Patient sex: M
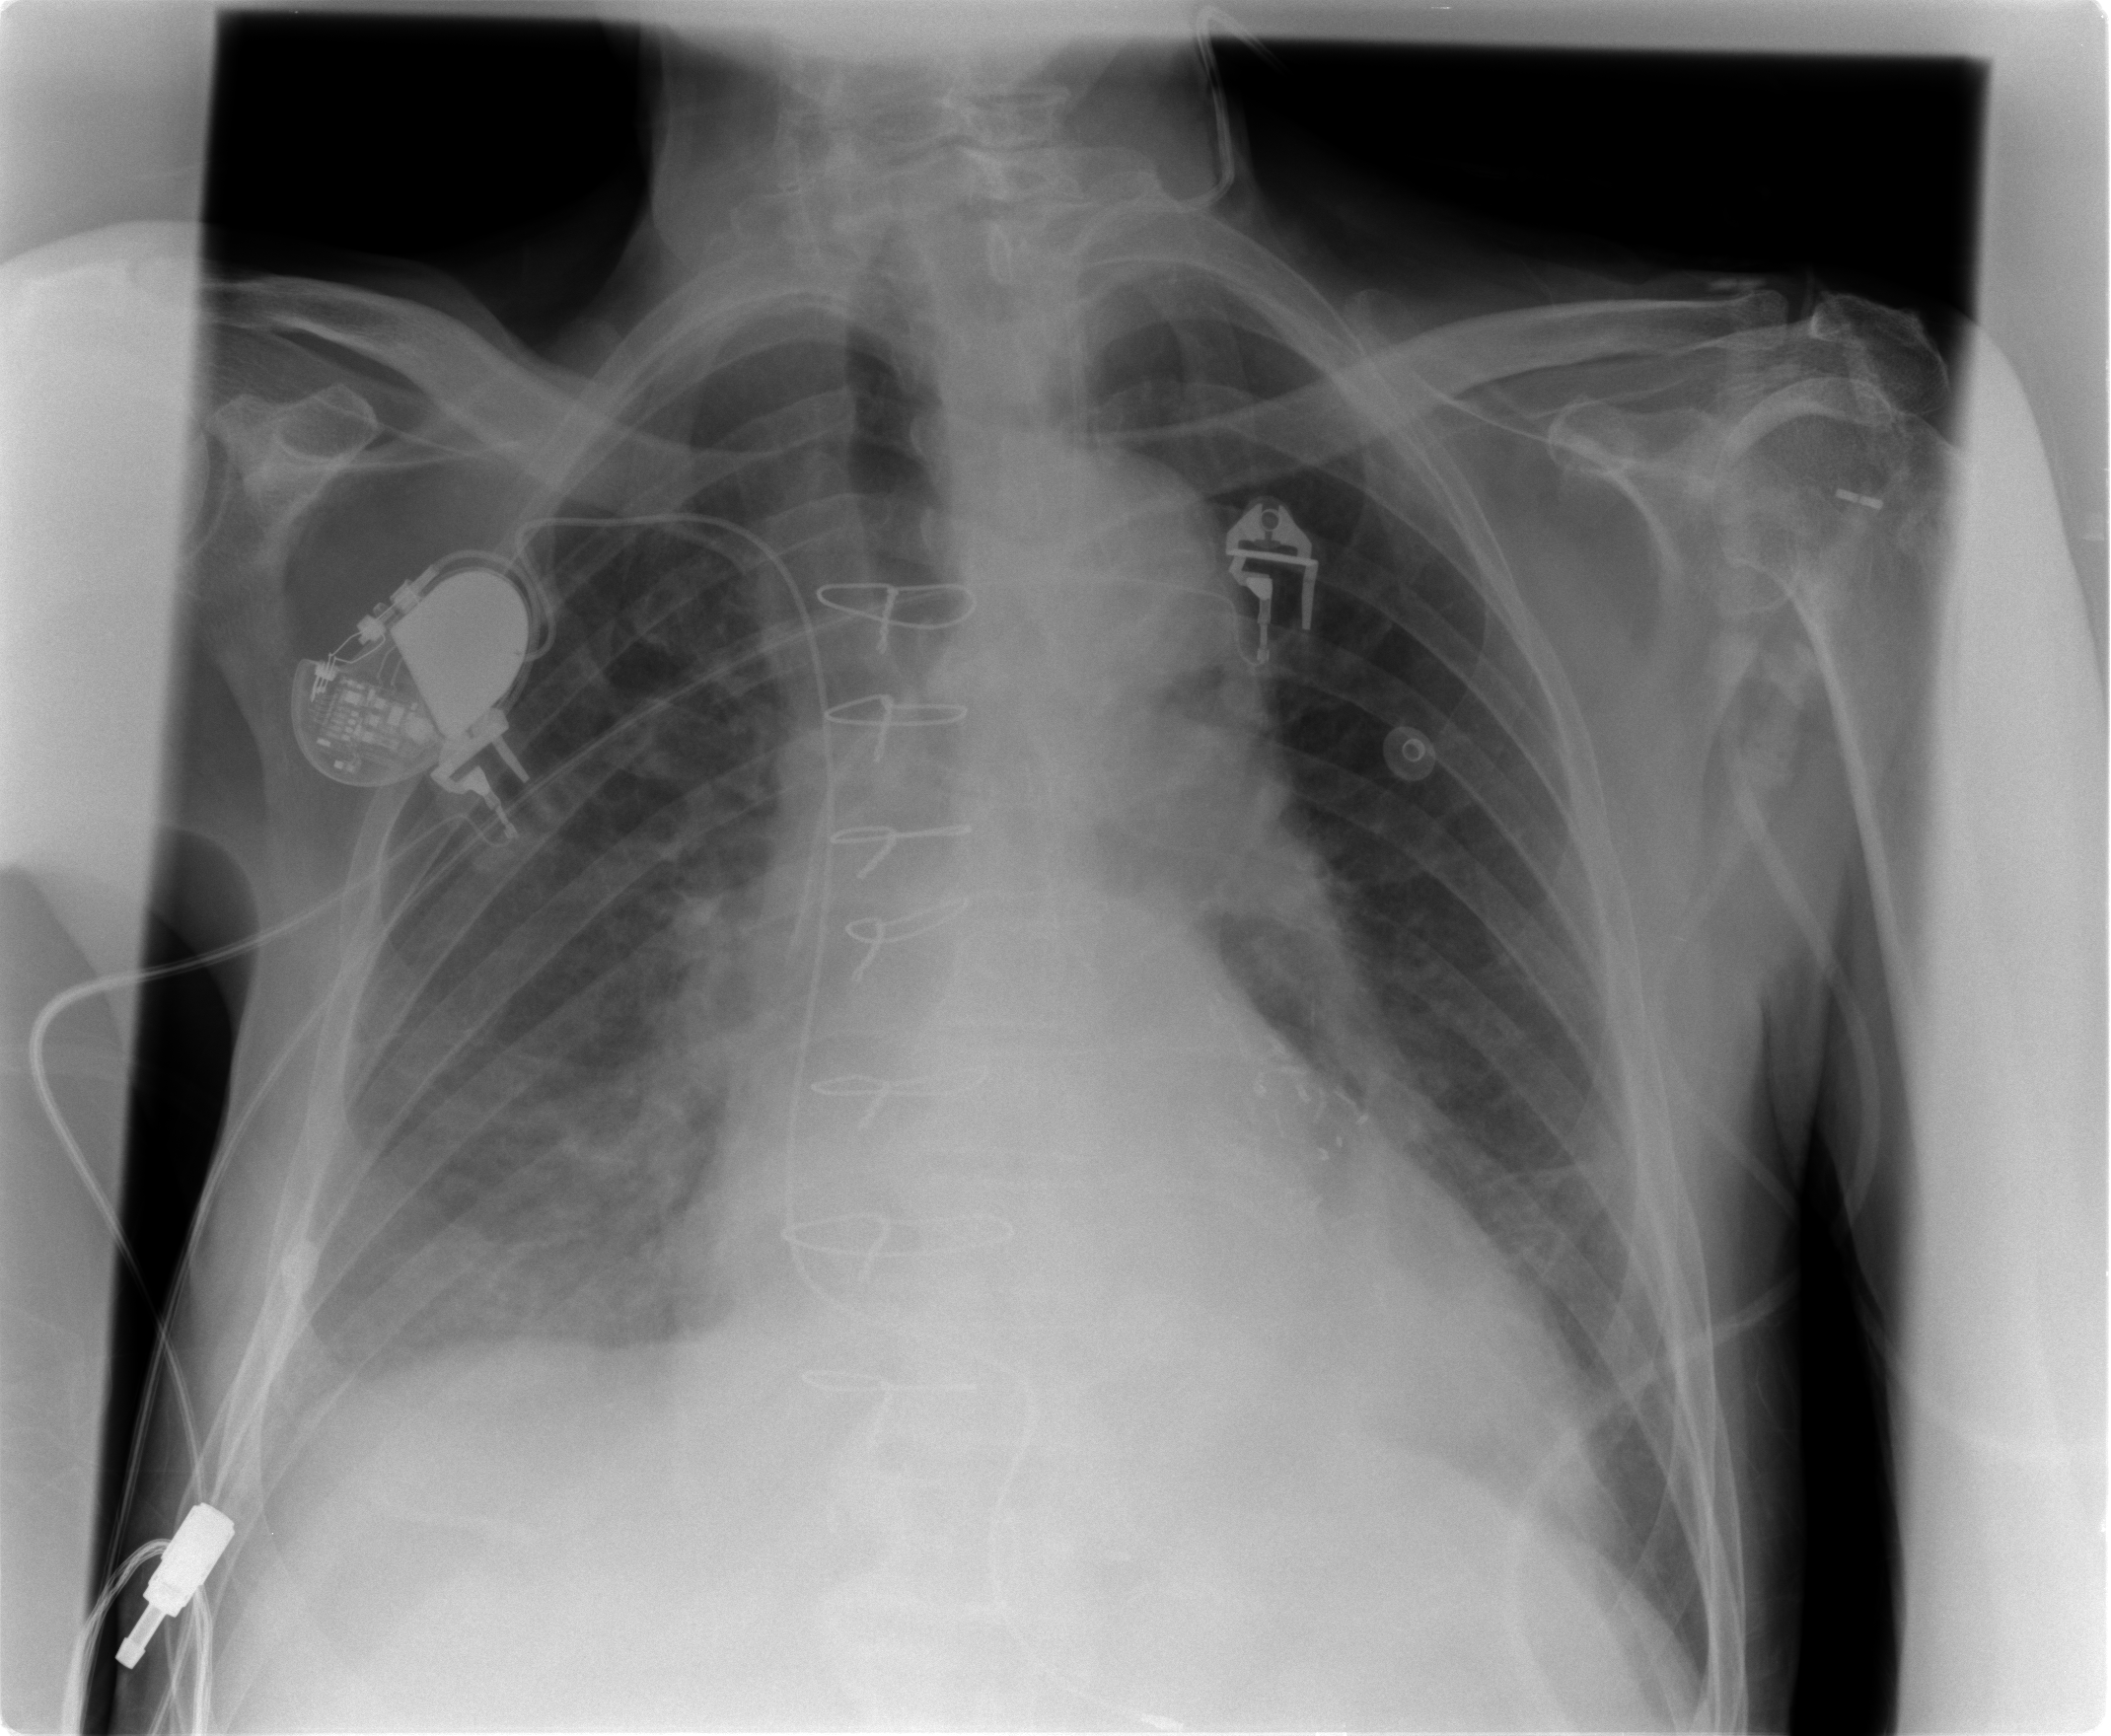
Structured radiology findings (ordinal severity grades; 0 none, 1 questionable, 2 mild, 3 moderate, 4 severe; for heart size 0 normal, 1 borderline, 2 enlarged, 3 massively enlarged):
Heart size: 2
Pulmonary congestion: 2
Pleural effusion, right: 2
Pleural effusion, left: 0
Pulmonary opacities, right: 0
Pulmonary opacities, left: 0
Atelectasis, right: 2
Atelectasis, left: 0